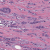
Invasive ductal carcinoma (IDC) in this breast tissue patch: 1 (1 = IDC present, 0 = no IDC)